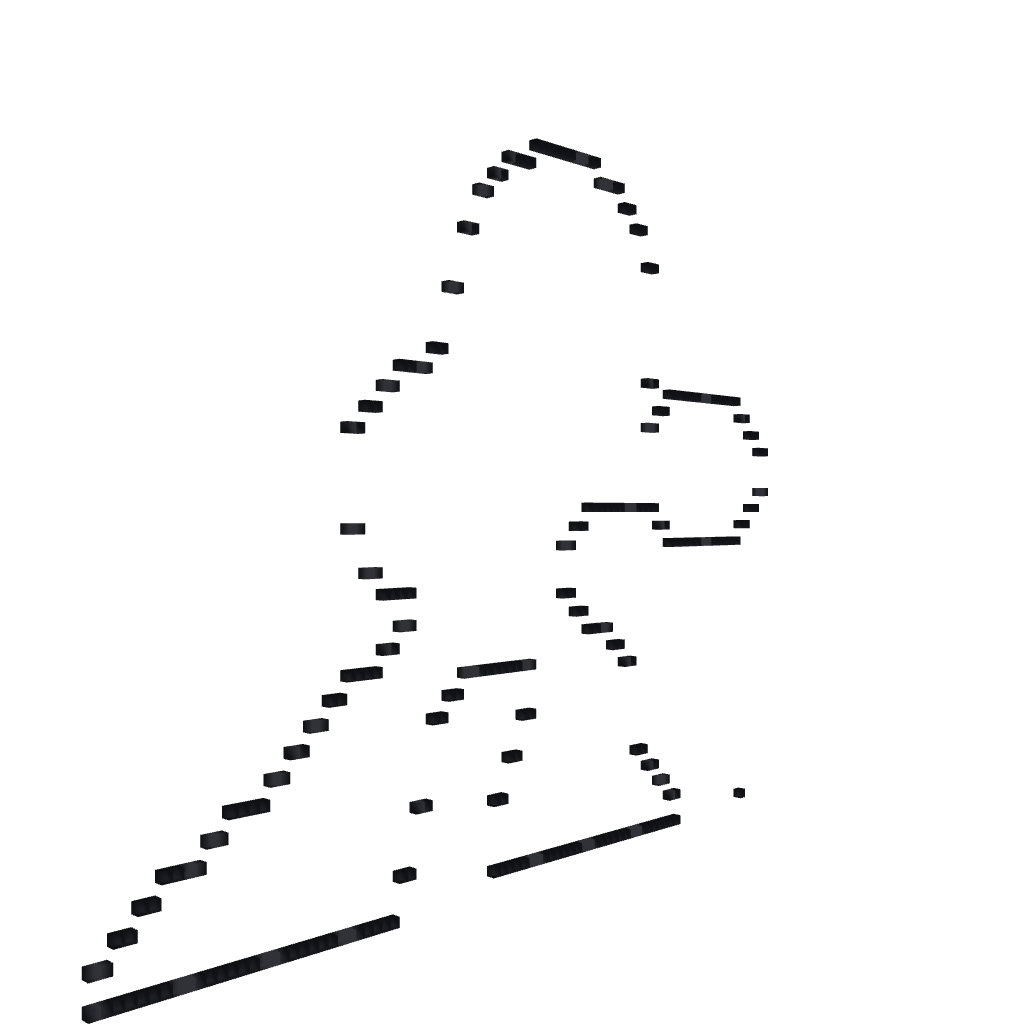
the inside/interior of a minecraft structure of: Mega man